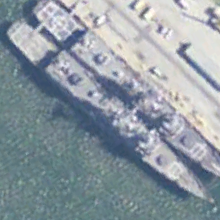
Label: cruiser